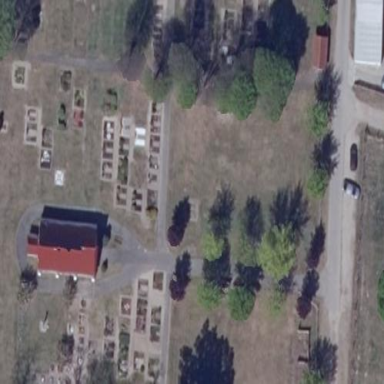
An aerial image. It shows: Cemetery.